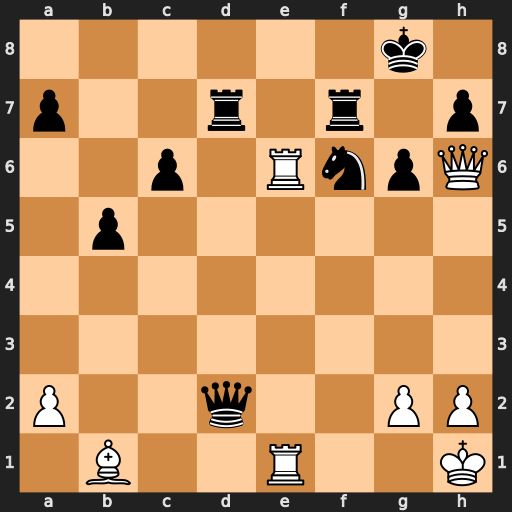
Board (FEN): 6k1/p2r1r1p/2p1RnpQ/1p6/8/8/P2q2PP/1B2R2K
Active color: w
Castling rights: -
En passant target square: -
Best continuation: Re8+ Nxe8 Rxe8+ Rf8 Qxf8#